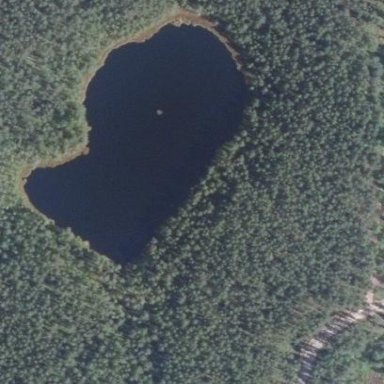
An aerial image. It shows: Lake with natural water.